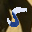
Label: 5